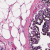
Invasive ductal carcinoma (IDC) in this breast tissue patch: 0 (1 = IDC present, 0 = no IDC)